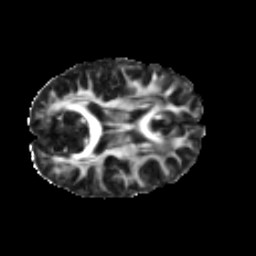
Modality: FA
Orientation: axial
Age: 27
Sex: female
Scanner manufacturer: ge
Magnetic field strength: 3 T
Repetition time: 7.8 s
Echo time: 0.0608 s